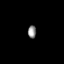
Tissue: prostate
Cell type: Myeloid cells
Senescence score: 0.3593
Nuclear area (px): 103
Mean DAPI intensity: 143.35